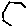
Label: hexagon